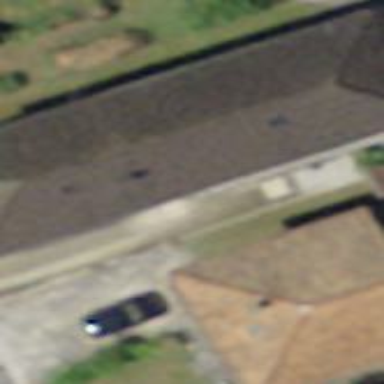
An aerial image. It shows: Simple and straightforward house.